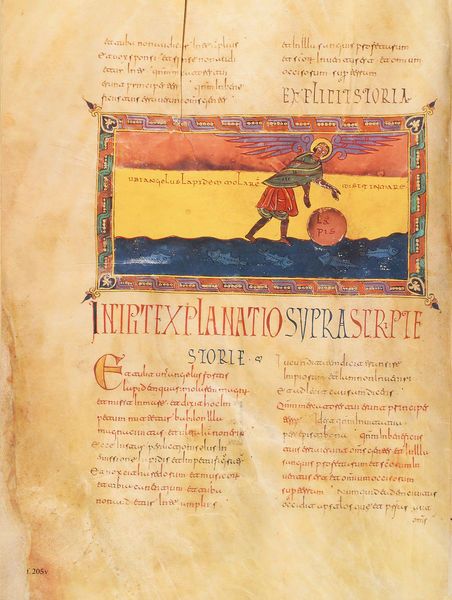
Titel: Beatus-Manuskript
Künstler: Magius
Institution: New York, Pierpont Morgan Library
Schlagwörter: blau, flügel, mann, meer, wasser, rot, bild, gold, engel, schrift, papier, ornamente, foto, buch, seite, kugel, fass, vertrag, pergament, heiliger, verziehrung, latein, storie